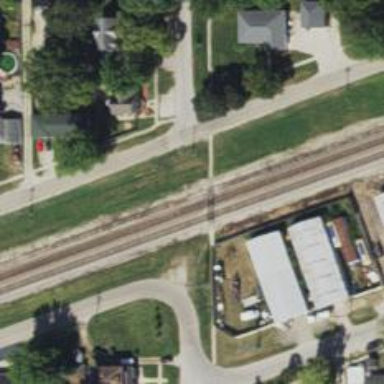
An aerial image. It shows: Railway crossing.